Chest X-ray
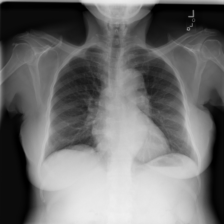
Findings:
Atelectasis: negative
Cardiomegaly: negative
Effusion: negative
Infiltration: negative
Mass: negative
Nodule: negative
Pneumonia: negative
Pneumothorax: negative
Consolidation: negative
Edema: negative
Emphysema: negative
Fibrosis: negative
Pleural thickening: negative
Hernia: negative